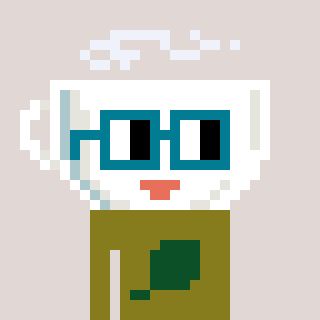
a pixel art character with square dark green glasses, a mug-shaped head and a gunk-colored body on a warm background